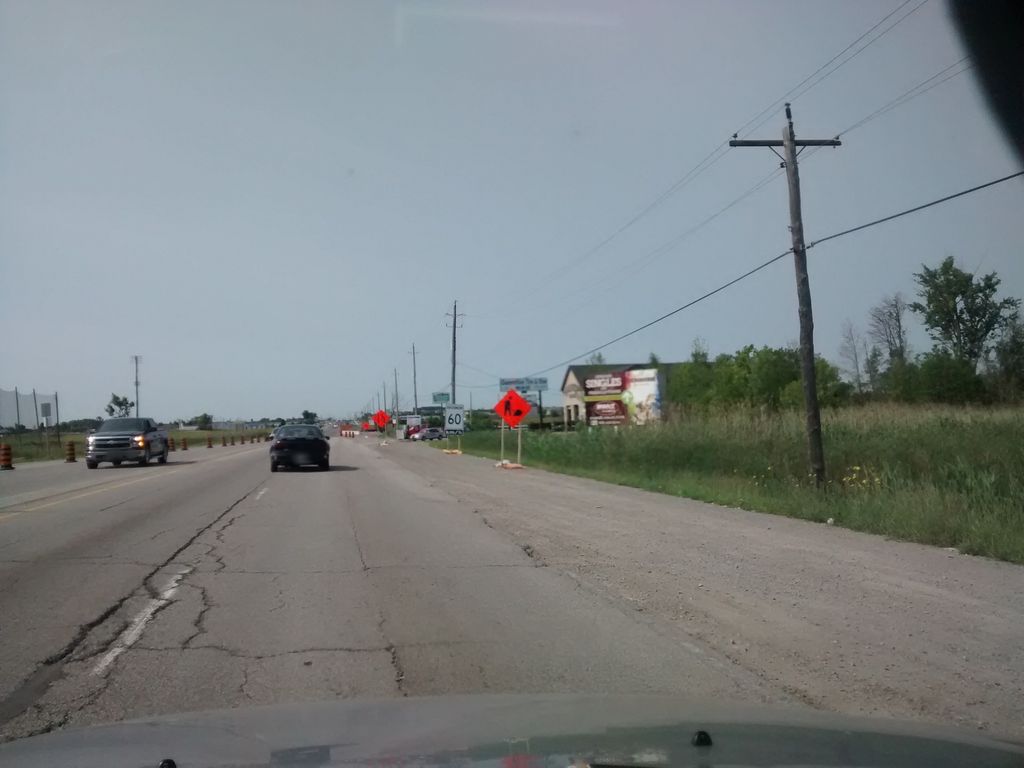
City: hamilton